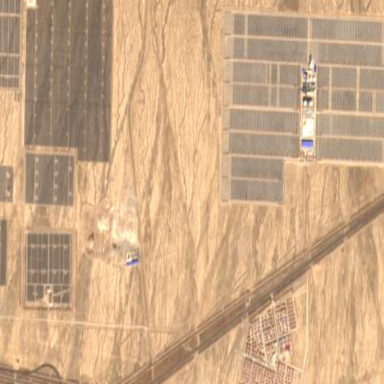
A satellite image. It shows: Solar power plant.